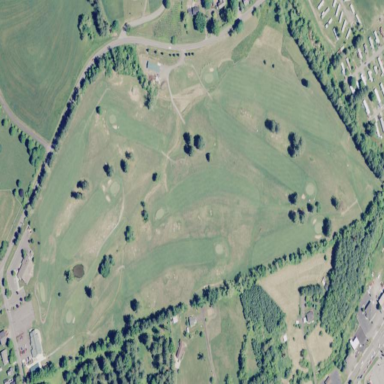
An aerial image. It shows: Golf course.